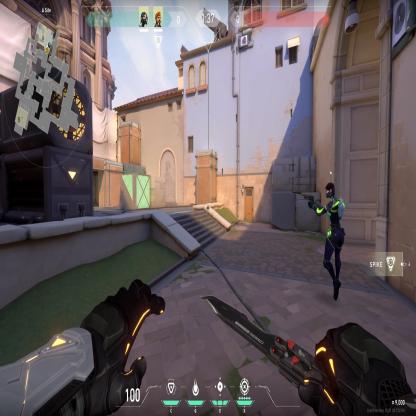
Label: teammate